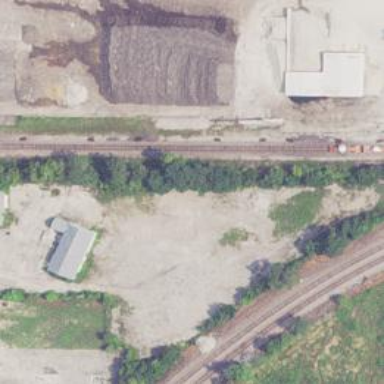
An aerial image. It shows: Disused railway spur.